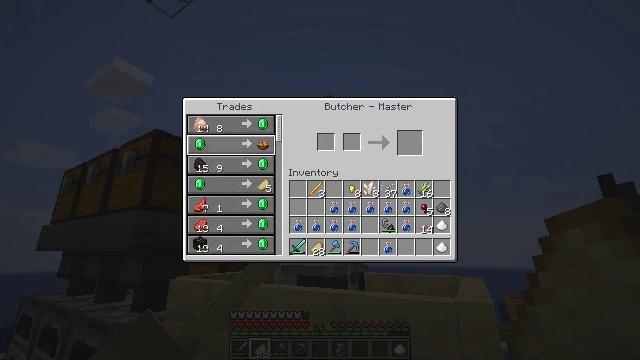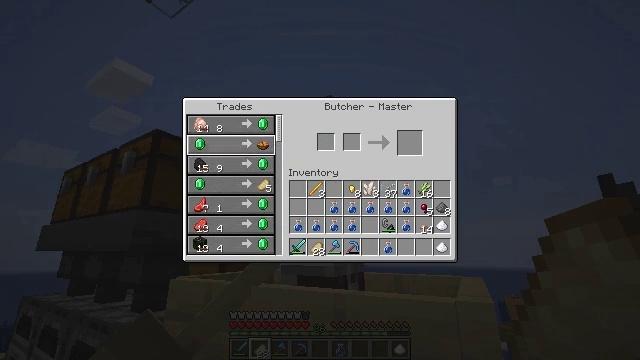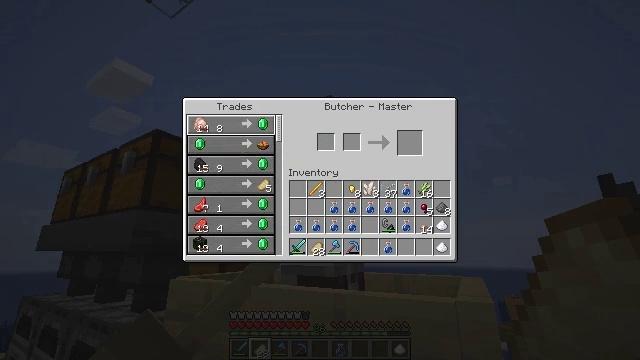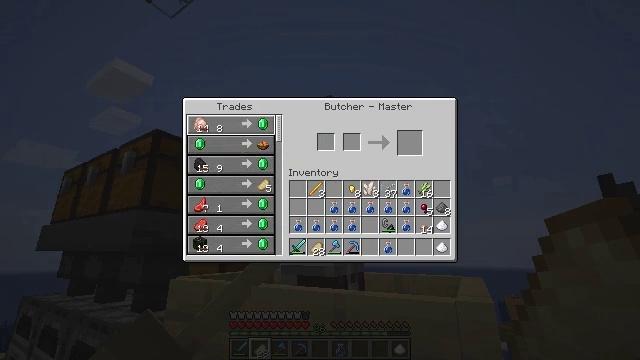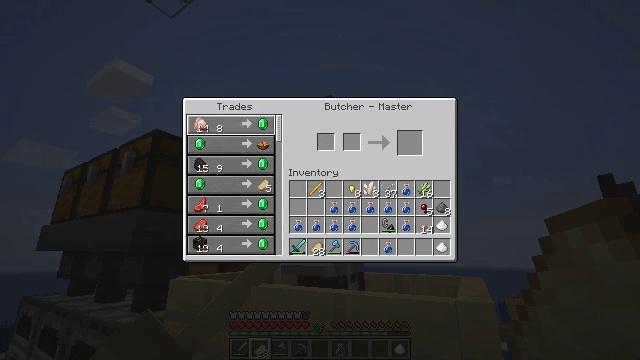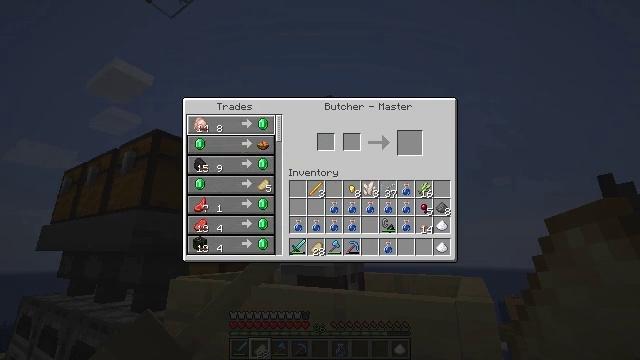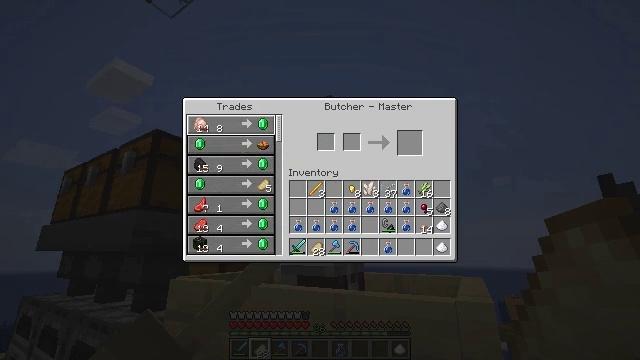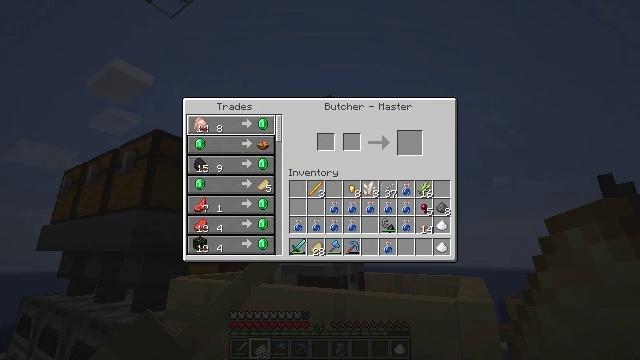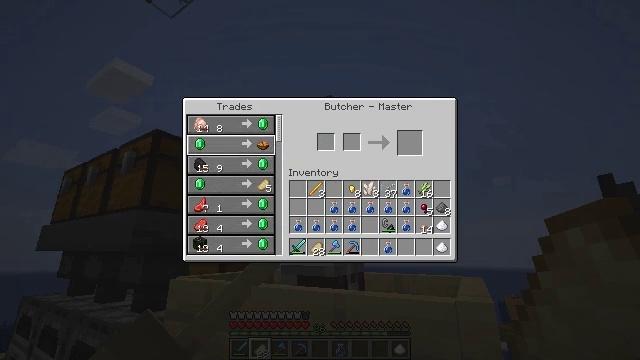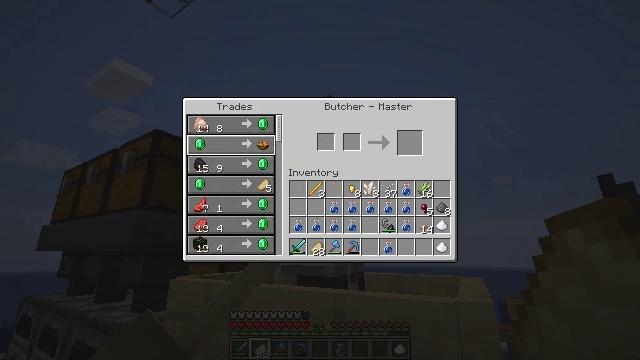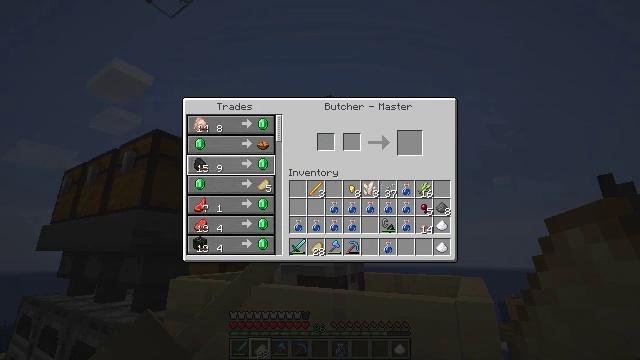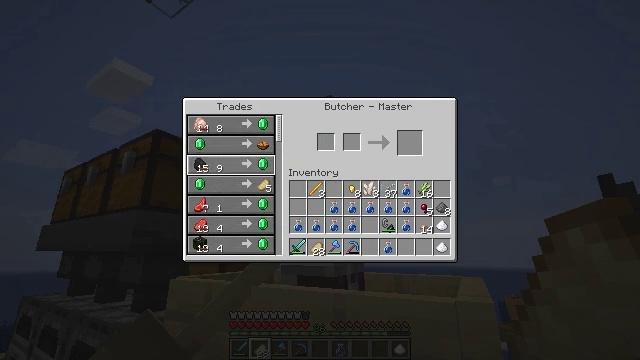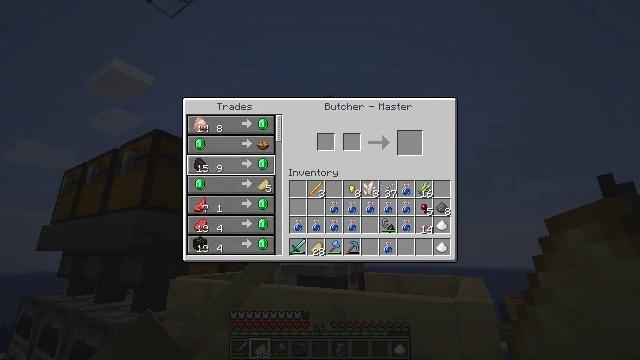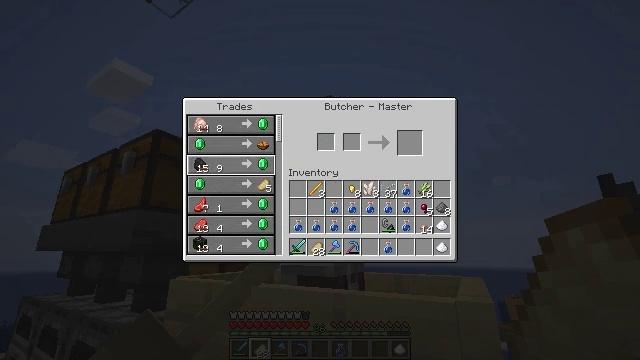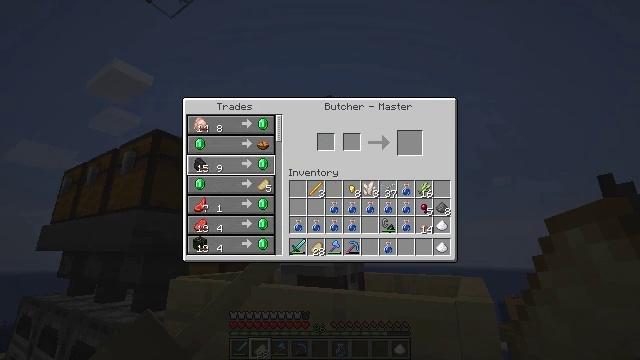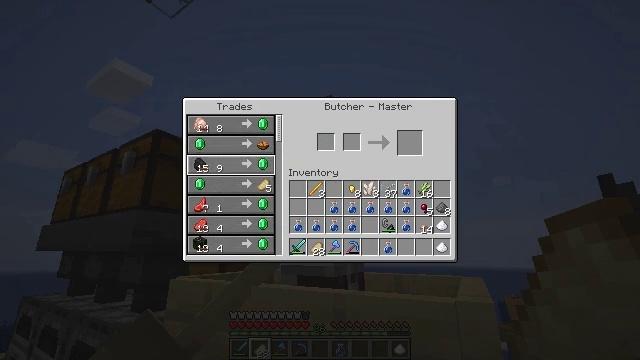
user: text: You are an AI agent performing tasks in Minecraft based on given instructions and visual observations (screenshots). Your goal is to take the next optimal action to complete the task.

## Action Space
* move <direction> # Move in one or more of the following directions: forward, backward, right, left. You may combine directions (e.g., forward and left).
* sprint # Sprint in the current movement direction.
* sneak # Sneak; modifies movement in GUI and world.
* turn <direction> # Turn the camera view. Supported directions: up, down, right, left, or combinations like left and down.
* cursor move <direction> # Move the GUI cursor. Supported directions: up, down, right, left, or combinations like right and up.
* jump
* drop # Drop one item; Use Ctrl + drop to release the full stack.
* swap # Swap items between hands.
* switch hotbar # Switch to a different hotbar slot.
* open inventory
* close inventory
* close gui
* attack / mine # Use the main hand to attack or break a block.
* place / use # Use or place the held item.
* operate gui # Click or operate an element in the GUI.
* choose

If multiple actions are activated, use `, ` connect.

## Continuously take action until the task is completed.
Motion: motion action
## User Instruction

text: Open your crafting grid to make a fermented spider eye.
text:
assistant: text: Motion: cursor move up
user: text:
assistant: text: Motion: cursor move up
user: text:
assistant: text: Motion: cursor move up
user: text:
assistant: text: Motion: cursor move up
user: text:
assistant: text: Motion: no_op
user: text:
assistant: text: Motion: no_op
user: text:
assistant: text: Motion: cursor move down
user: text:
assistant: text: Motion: cursor move down
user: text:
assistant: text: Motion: cursor move down
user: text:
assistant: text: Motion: cursor move down
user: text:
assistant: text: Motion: no_op
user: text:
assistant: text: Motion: no_op
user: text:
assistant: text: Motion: no_op
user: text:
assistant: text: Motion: no_op
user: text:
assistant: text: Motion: no_op
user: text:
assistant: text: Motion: no_op
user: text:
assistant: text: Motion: no_op
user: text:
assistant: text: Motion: no_op
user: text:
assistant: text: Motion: cursor move up
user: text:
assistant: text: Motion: cursor move up
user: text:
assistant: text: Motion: cursor move up
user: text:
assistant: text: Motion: no_op
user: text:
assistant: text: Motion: no_op
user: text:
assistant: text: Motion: no_op
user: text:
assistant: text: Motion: no_op
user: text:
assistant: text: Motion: no_op
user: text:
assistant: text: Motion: no_op
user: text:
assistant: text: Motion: cursor move down
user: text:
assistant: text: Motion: cursor move right and down
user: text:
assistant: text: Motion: cursor move down